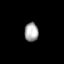
Tissue: lung
Cell type: Epithelial cells
Senescence score: 0.5417
Nuclear area (px): 261
Mean DAPI intensity: 164.111